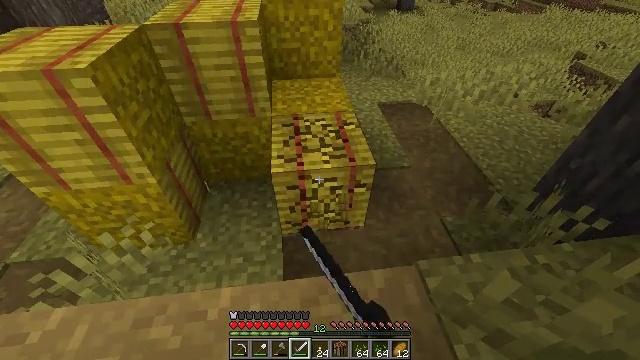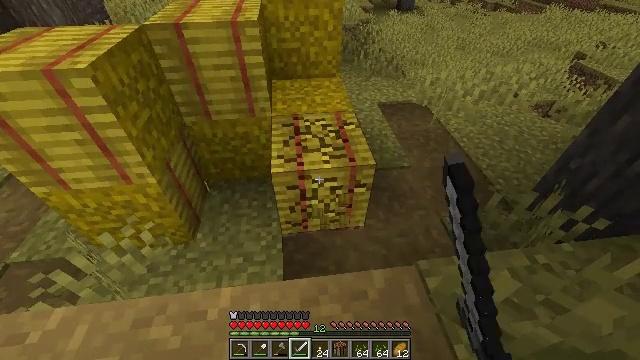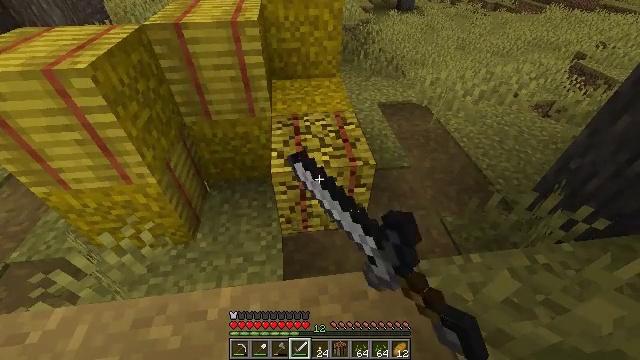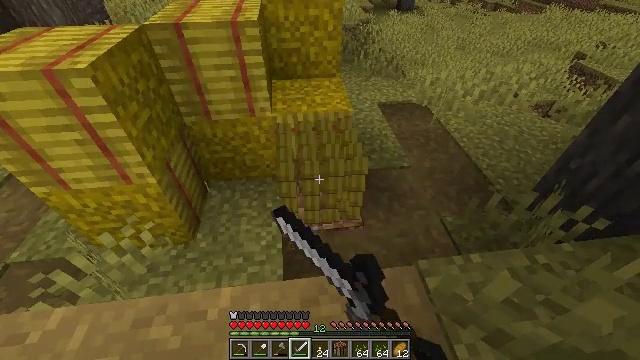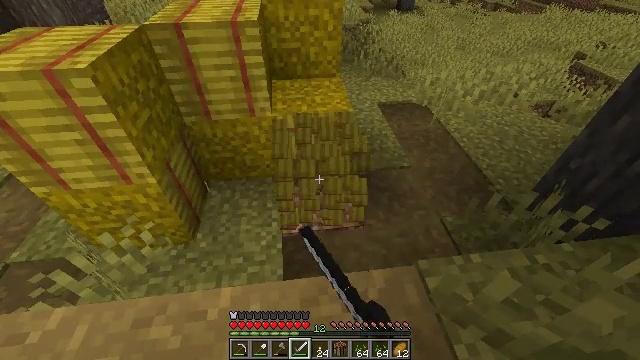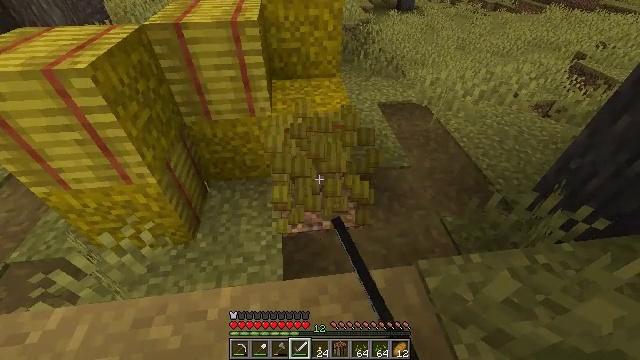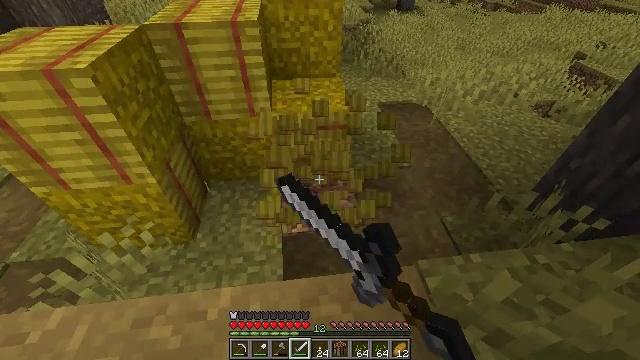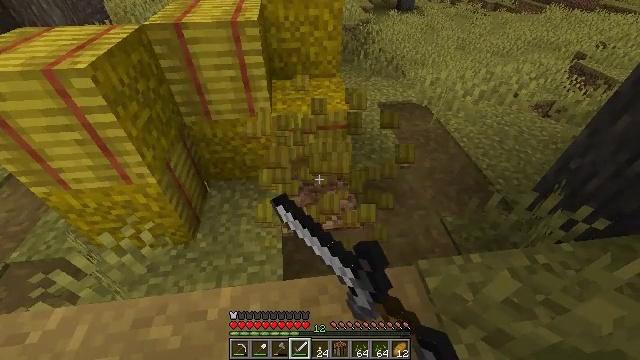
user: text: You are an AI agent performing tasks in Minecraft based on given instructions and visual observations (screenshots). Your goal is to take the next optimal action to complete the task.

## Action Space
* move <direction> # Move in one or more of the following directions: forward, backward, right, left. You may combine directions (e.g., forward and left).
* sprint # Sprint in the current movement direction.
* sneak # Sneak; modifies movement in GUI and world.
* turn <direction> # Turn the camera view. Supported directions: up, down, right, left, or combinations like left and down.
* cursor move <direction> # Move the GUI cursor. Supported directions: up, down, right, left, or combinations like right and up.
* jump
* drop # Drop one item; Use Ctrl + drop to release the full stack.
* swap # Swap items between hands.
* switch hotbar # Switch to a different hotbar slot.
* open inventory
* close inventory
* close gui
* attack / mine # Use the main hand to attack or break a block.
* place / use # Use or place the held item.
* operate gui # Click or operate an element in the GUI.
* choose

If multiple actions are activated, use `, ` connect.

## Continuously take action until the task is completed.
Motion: motion action
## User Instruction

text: Gather hay blocks from the farm.
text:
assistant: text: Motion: attack / mine
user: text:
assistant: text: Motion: attack / mine
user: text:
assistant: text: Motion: attack / mine
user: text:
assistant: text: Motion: attack / mine
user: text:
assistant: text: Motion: attack / mine
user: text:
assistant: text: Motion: attack / mine
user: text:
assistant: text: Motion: attack / mine
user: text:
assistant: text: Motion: attack / mine